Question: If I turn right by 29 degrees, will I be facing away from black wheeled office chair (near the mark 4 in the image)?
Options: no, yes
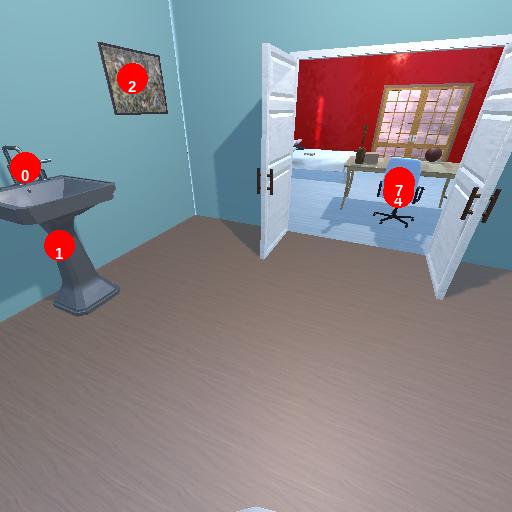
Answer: no